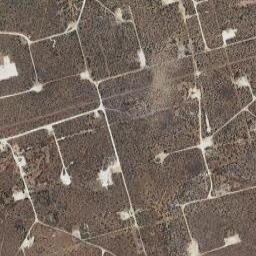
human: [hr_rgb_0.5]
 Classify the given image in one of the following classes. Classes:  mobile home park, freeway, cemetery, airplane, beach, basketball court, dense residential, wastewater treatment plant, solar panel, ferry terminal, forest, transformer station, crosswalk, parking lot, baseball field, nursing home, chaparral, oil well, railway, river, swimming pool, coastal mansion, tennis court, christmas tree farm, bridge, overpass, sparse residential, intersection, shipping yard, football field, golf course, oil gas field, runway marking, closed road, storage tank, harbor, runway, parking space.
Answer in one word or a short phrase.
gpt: oil gas field